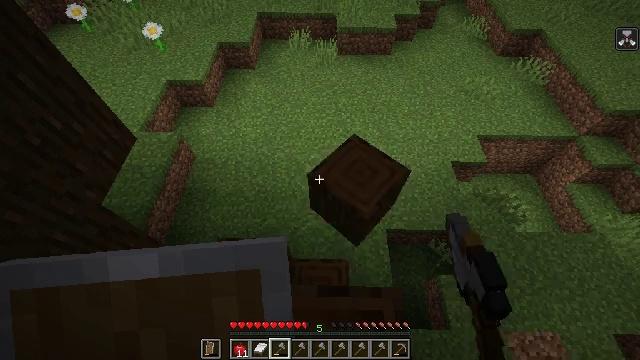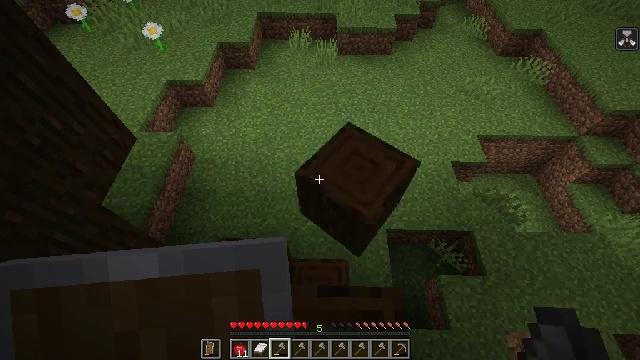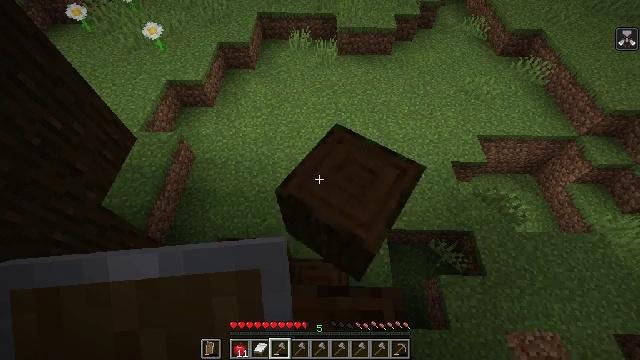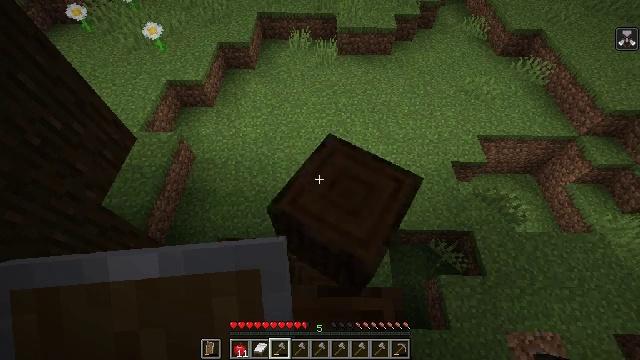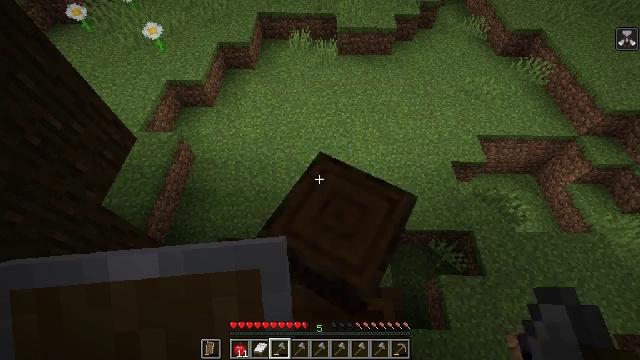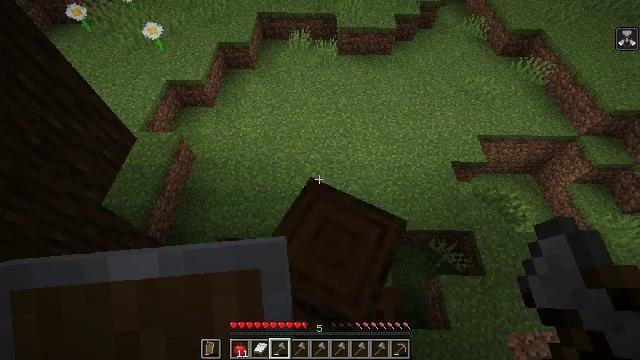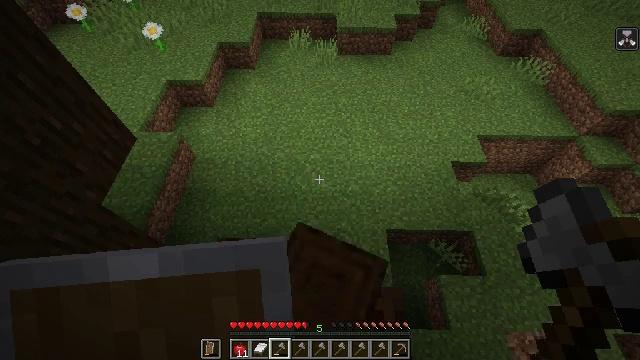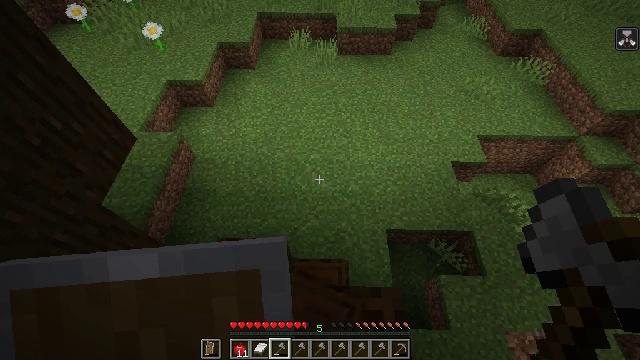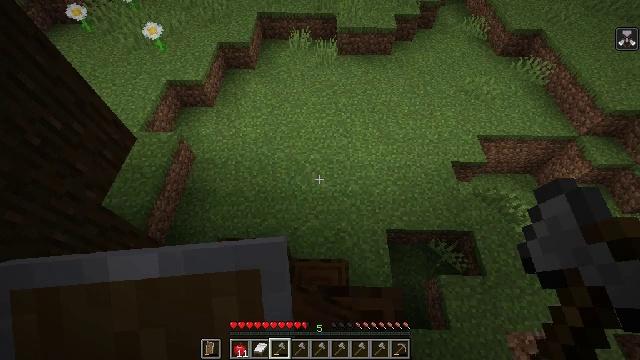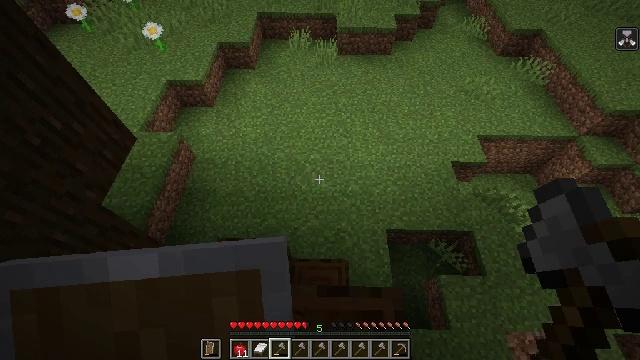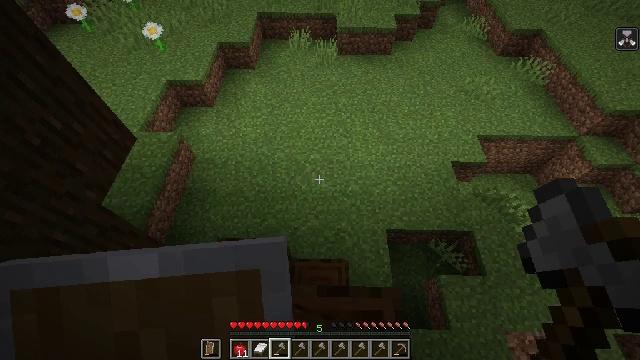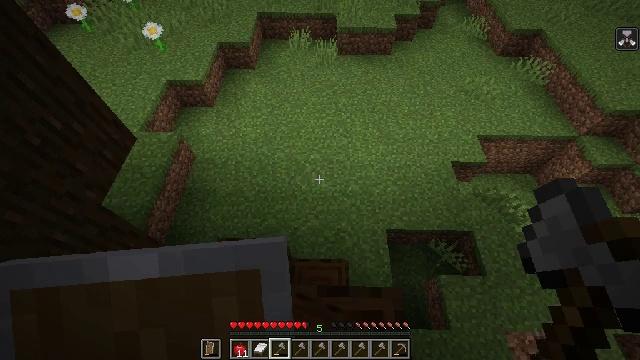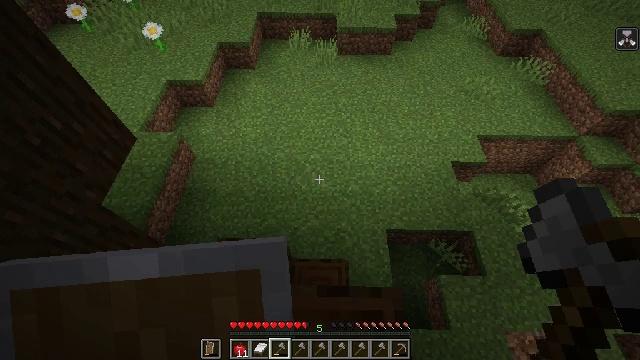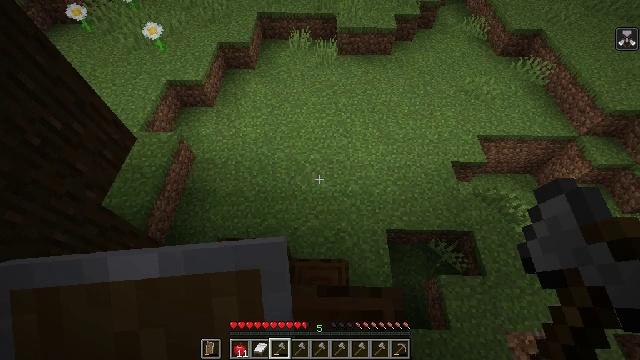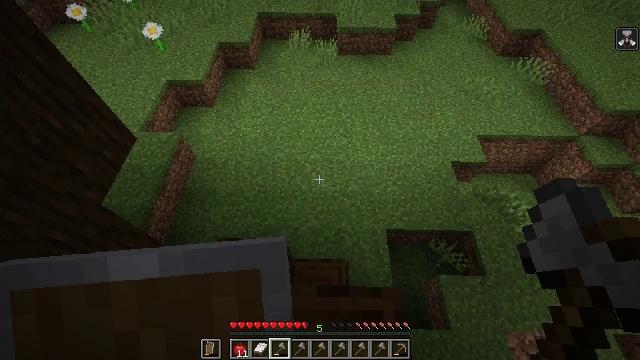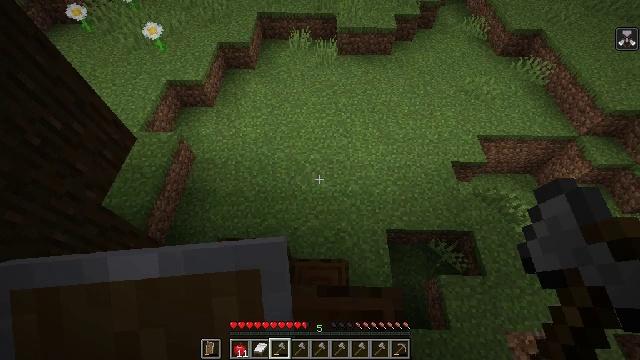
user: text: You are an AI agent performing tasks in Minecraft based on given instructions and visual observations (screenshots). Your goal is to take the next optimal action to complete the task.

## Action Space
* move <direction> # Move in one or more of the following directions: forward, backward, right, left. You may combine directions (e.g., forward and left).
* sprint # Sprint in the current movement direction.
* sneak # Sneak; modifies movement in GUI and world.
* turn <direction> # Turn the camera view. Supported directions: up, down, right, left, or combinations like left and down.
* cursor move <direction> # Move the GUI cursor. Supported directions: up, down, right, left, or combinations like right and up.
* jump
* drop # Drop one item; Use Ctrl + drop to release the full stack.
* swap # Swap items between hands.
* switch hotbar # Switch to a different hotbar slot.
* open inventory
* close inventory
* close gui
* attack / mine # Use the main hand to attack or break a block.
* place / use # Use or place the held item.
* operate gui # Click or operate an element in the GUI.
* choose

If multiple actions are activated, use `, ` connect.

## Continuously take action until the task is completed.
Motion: motion action
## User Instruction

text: Gather dark oak log for crafting.
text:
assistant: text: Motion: attack / mine
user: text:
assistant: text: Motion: no_op
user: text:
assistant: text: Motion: no_op
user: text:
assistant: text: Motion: no_op
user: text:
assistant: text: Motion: no_op
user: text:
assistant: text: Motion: no_op
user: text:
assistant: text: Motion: no_op
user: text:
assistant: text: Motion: no_op
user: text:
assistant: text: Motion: no_op
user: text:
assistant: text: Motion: no_op
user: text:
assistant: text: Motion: no_op
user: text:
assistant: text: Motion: no_op
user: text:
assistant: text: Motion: no_op
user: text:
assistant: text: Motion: no_op
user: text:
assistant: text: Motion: no_op
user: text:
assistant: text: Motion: no_op
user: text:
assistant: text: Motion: no_op
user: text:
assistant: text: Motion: no_op
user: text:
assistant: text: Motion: no_op
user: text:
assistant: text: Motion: no_op
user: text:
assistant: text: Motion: no_op
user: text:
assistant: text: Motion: no_op
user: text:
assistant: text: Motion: no_op
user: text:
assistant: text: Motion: no_op
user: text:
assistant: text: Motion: turn right
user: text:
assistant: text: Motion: turn right
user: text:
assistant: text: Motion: turn right and down
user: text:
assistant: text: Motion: turn right and down
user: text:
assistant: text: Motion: turn right and down
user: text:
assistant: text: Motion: turn right and down